Field crop: maize
Growth stage: 2
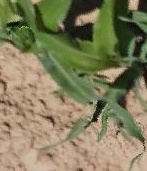
Species: maize